Interaction volume radius: 5 \u00c5
Interaction volume height: 30 \u00c5
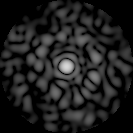
Disorder parameter: 0.8352